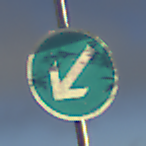
Verkehrszeichen: VorgeschriebeneVorbeifahrtLinks
Umgebung: Outdoor, Nature
Tageszeit: SunriseSunset
Wetter: PartlyCloudy
Licht: Natural
Jahreszeit: NotSpecified
Kontrast: HighContrast